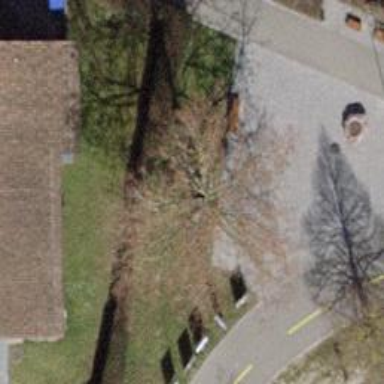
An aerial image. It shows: Brown bench in the vicinity.